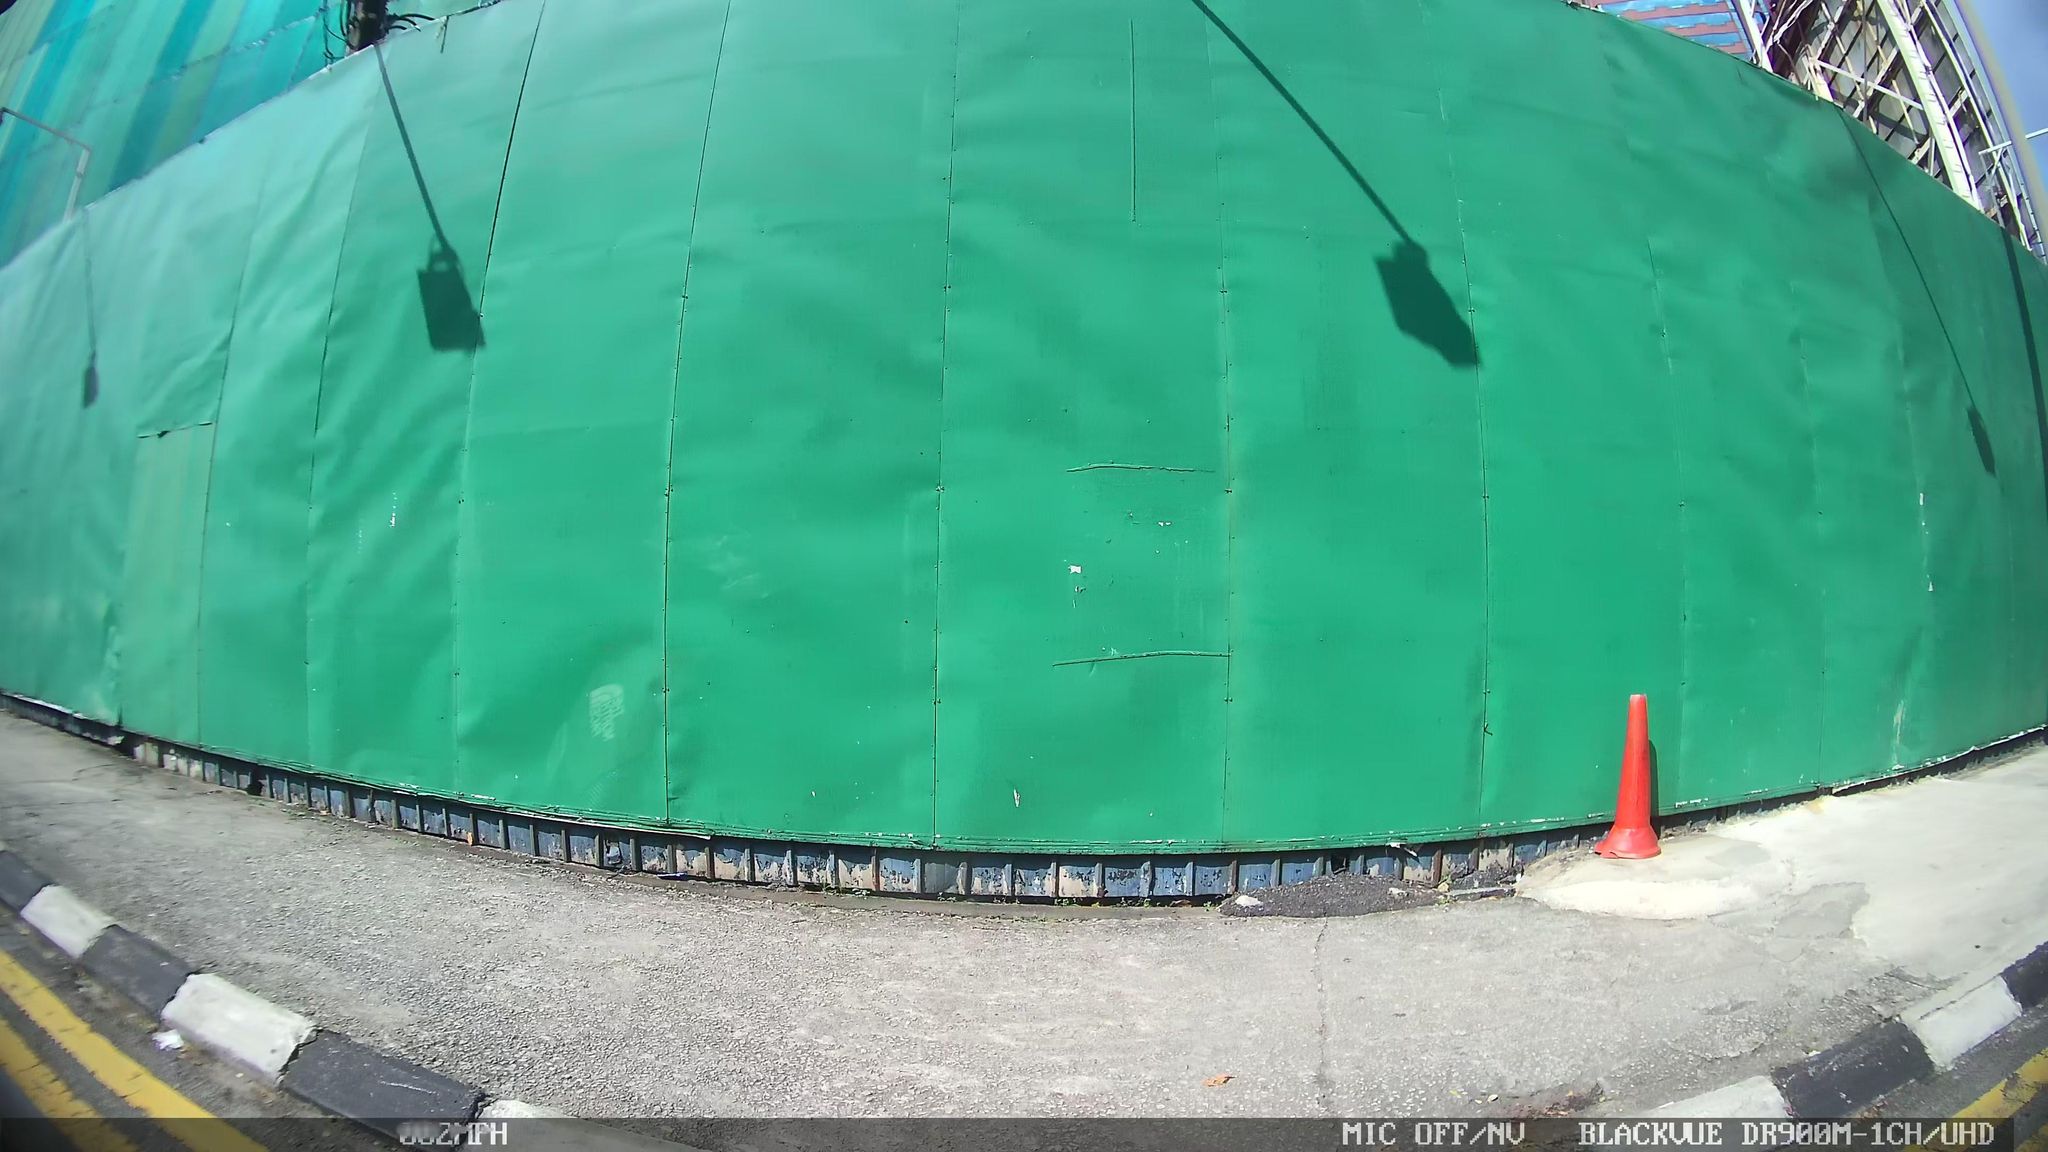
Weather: snowy
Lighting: day
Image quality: good
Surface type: driving surface
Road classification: track, steps
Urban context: urban centre
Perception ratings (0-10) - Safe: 1.22, Lively: 1.39, Beautiful: 3.25, Boring: 5.68, Depressing: 4.75, Wealthy: 3.02